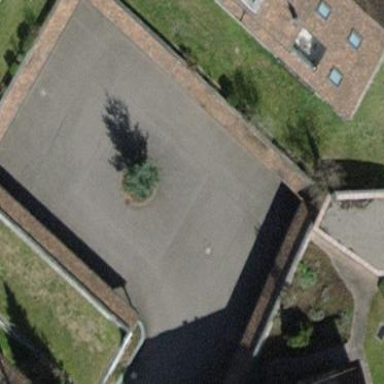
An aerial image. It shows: Group of garages.